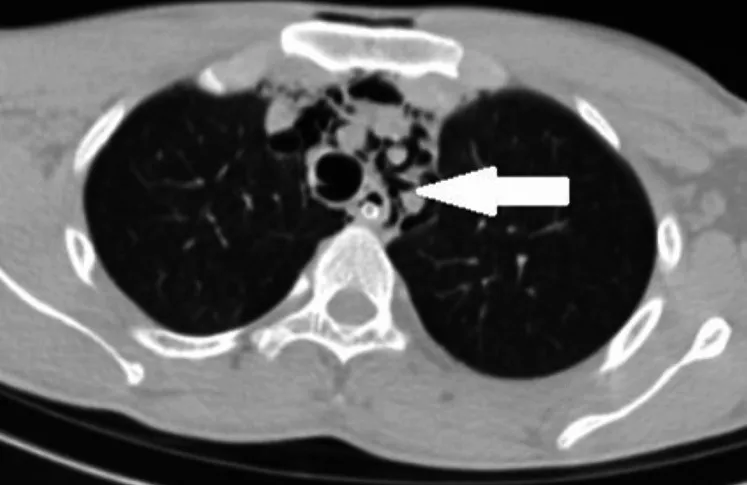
Pneumomediastinum along the branches of the aorta, trachea, and esophagus.
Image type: radiology (ct)